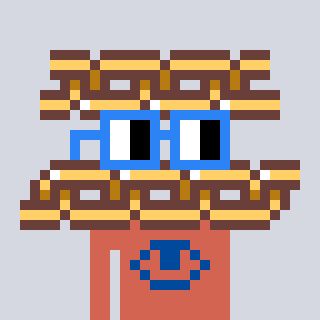
a pixel art character with square blue glasses, a chain-shaped head and a peachy-colored body on a cool background